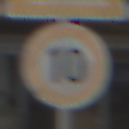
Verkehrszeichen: Geschwindigkeit10
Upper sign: KurveRechts
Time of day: Midday
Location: Outdoor (Urban)
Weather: Overcast
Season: NotSpecified
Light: Natural